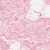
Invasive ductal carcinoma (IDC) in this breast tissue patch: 0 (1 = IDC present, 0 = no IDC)